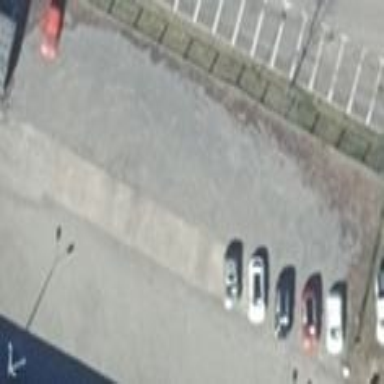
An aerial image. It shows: Parking area with surface.